Question: In the design view, it updates just fine, but some reason when I compile, it's extremely washed out and barely readable. Any idea why? Attached is the parameters to my gridview and a screen shot. I currently have the autumn option for auto format, so the header row should be a dark red, but instead I get this!

'''
<asp:GridView ID="grdInspections" runat="server" OnRowEditing="grdInspections_RowEditing" AllowPaging="True"
AllowSorting="True" AutoGenerateColumns="False"
CellPadding="4" DataKeyNames="ID"
DataSourceID="ldsInspections" BackColor="White" BorderColor="#CC9966"
BorderStyle="None" BorderWidth="1px" HorizontalAlign="Left" Width="75px">
<RowStyle BackColor="White" ForeColor="#330099" HorizontalAlign="Center"
VerticalAlign="Middle" />
<FooterStyle BackColor="#FFFFCC" ForeColor="#330099" />
<PagerStyle BackColor="#FFFFCC" ForeColor="#330099" />
<SelectedRowStyle BackColor="#FFCC66" Font-Bold="True" ForeColor="#663399" />
<HeaderStyle BackColor="#990000" Font-Bold="True" ForeColor="#FFFFCC" />
<Columns>
...
'''
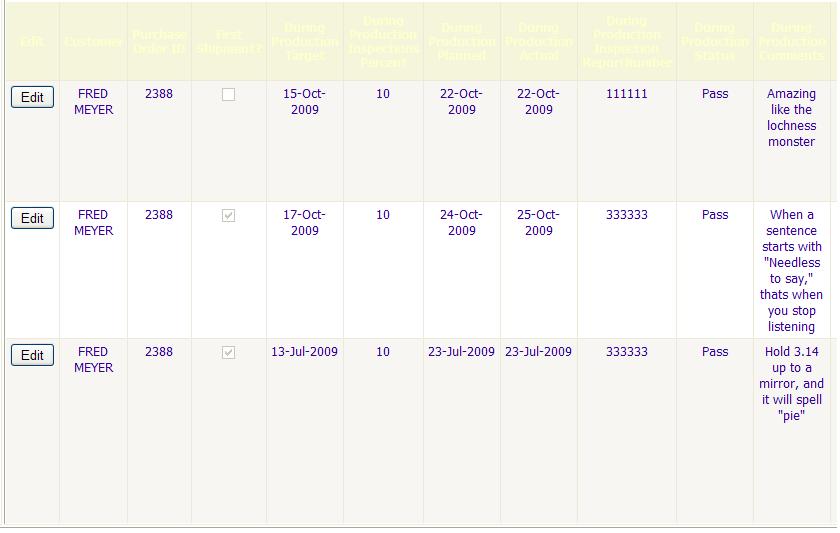
Answer: Alright, so the only way it seems I'm able to alter the colors on this datagrid is by making a css class and then applying that to each column as a HeaderStyle-CssClass. But using a Headerstyle in the datagrid with and without a css class does not work. For now, I'm just going to copy and paste this headerStyle Css Class to each column, but there are like 30 of them so if anyone could maybe help me out with why this won't work in the headserstyle of the datagrid?
'''
.gHeaderStyle {
color: #FFFFCC;
background-color: #990000;
}
.gHeaderStyle a:link {
color: #FFFFCC;
}
'''